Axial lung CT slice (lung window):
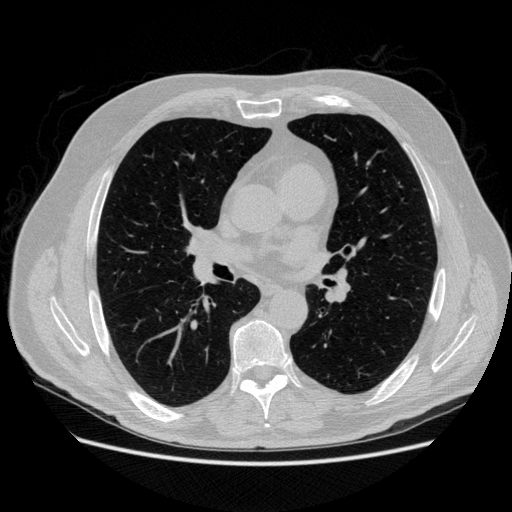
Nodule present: no